Question: I am trying to change the default location for my Tomcat server running out of Eclipse EE 1.4.1 so that it uses the original Tomcat installation (which works fine when run standalone out of the console) and not the one created by Eclipse in the workspace as per <URL>:

Why is that and how do I change it?
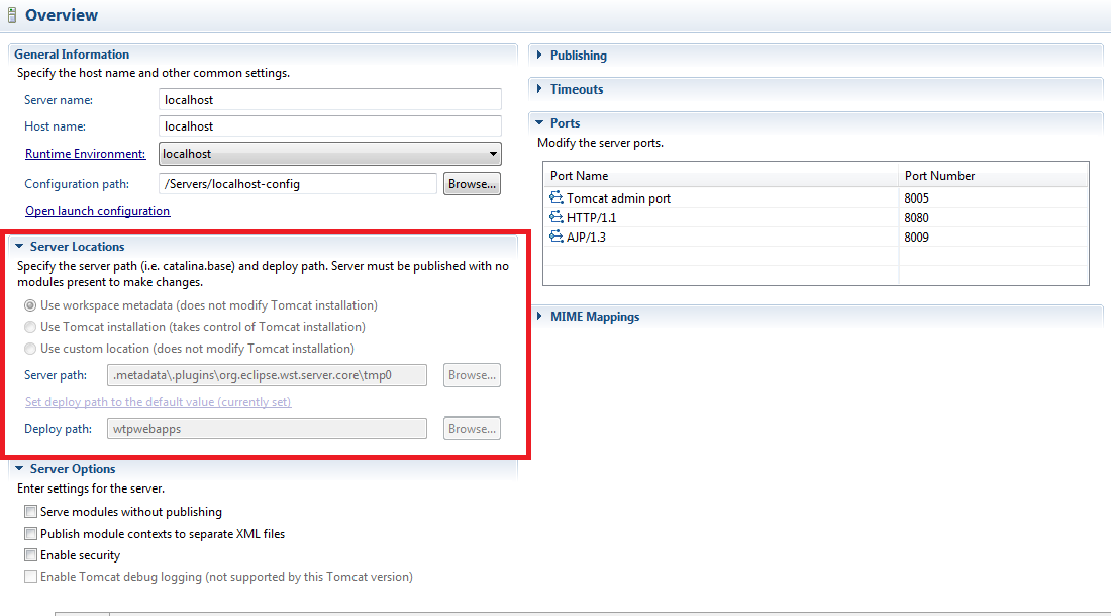
Answer: It says it all on the page you published :
'Server must be published with no modules present to make changes.'
Stop your server. Undeploy everything and then (the trick part) click on 'publish' to be sure to have nothing deployed (ie no files copied to the deploy location, the click on 'publish' with no module in your server will erase everything deployed).
Then you will be able to change the setting.